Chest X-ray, PA view. Patient: 55 years old, sex M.
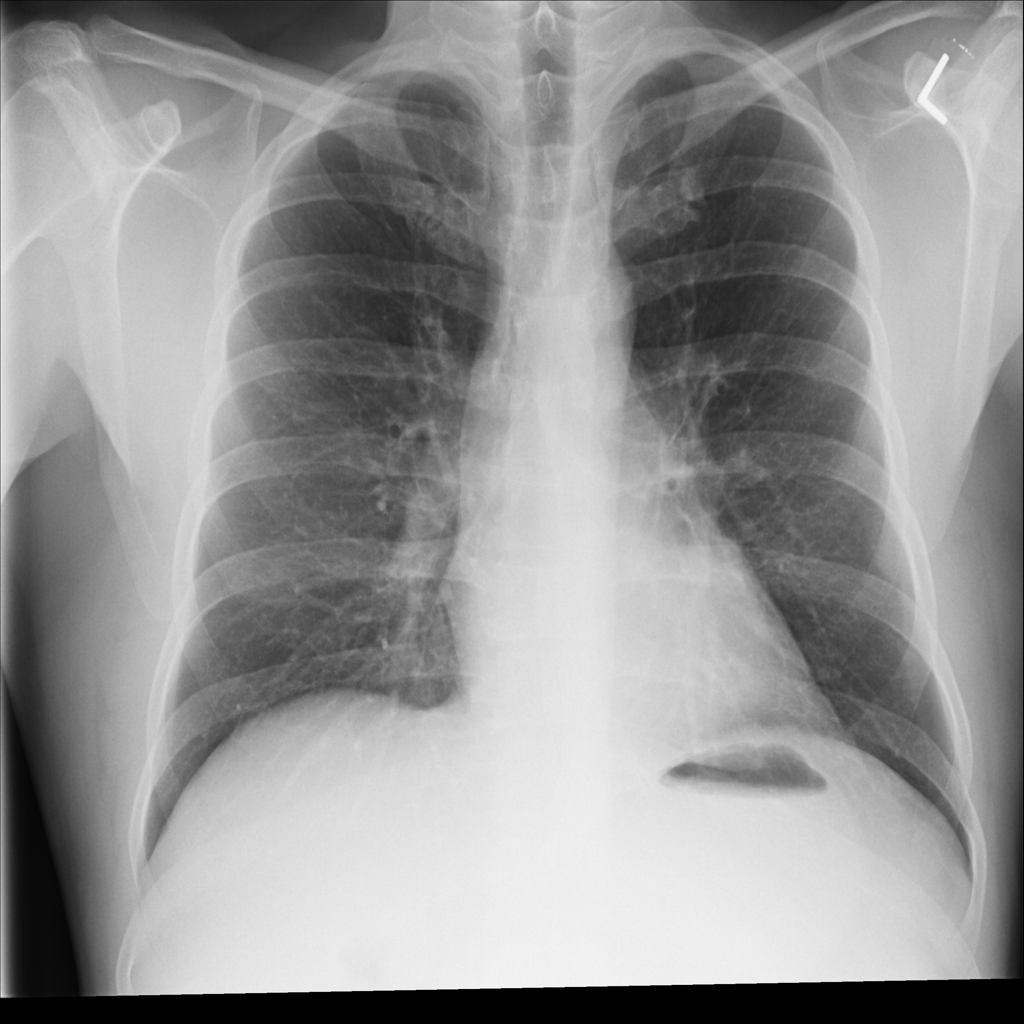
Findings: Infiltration